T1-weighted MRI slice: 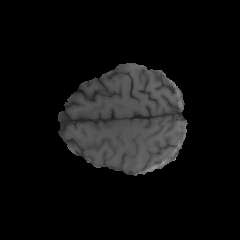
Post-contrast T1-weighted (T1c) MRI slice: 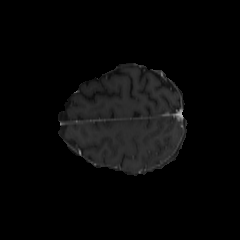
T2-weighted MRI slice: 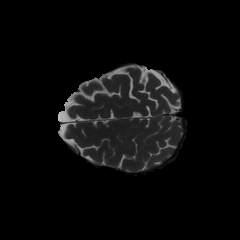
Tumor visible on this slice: no